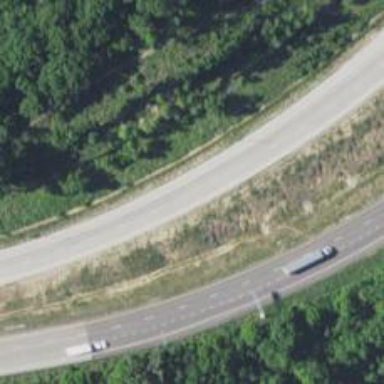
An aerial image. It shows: This image shows trunk highway that functions as expressway.